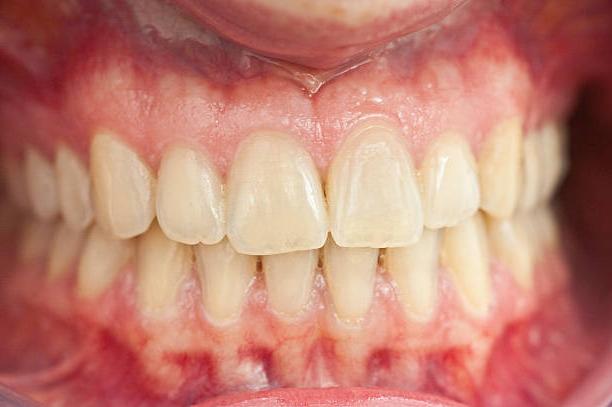
Condition: Gingivitis